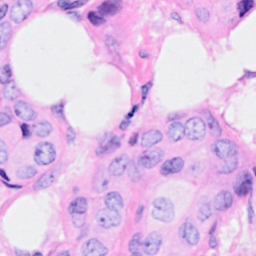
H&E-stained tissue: Breast